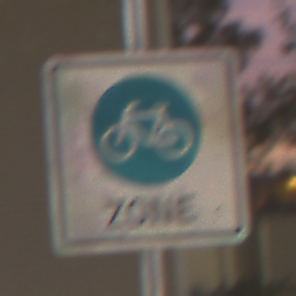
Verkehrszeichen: BeginnFahrradzone
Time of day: SunriseSunset
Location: Outdoor (Urban)
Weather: PartlyCloudy
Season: NotSpecified
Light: Artificial